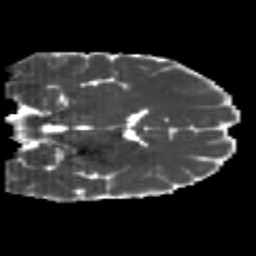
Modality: MD
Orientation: coronal
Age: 22
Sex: male
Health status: healthy
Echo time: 0.074 s